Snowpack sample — Buffalo Mountain, Silverthorne, Colorado, USA (1/25/25, 10:11 AM MST)
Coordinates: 39.6222, -106.1139
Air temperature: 22 °F
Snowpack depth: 110 cm
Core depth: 10 cm
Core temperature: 46.4 °F
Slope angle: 12°, slope face: 102°
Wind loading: high
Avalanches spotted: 0
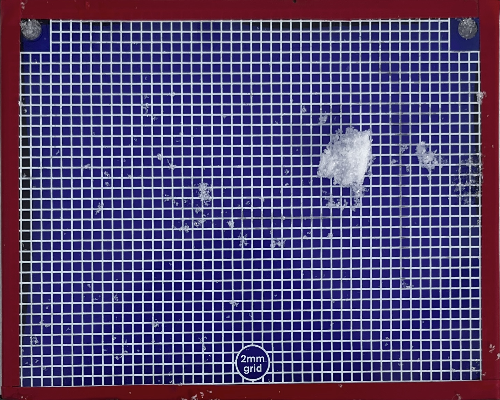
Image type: profile
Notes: No avalanches nearby, collected on the outskirts of a fire break 15 meters from the treeline, on way to Buffalo and Red Mountain